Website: walmart
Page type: address-validator
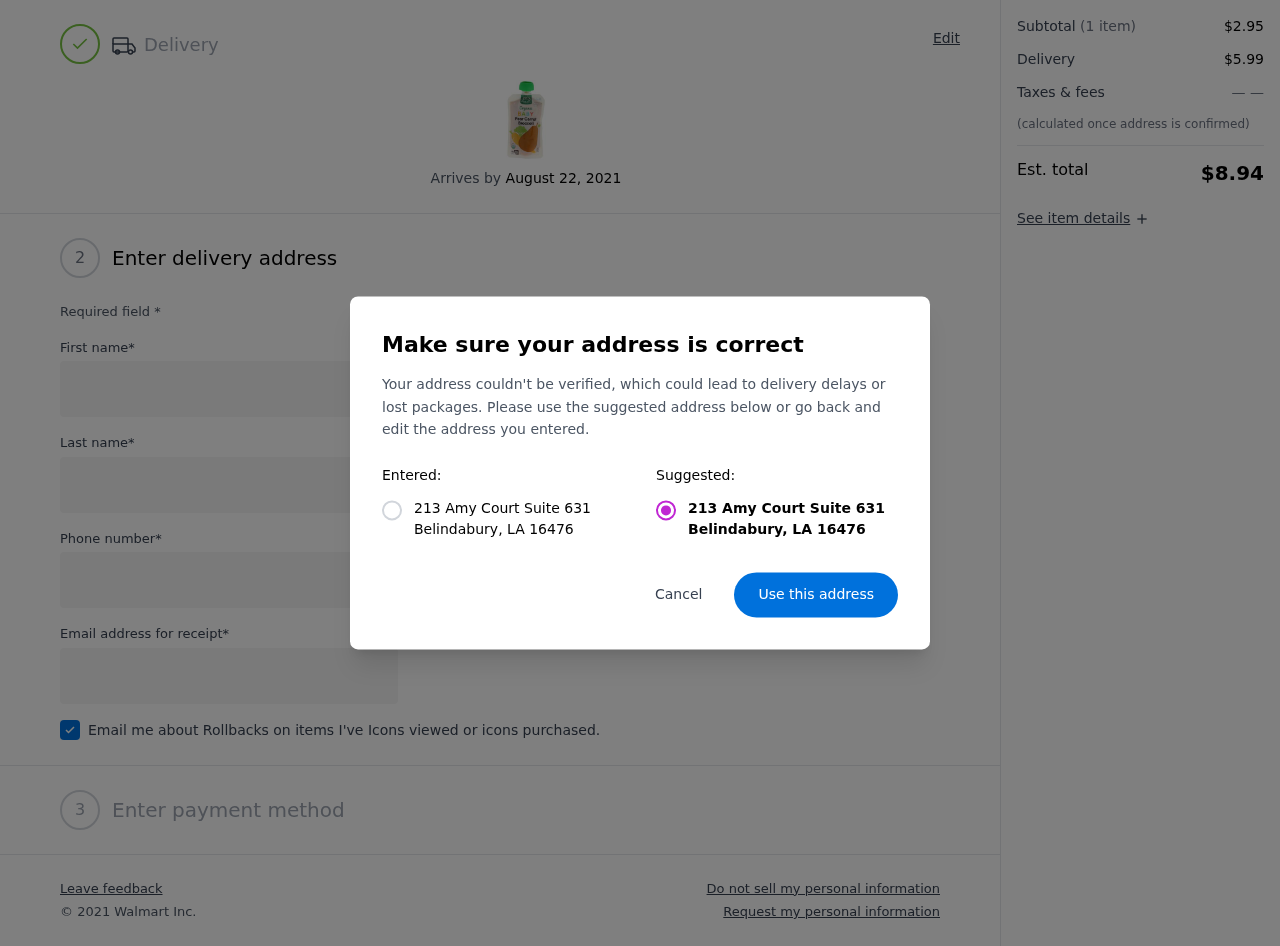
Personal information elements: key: PII_CITY
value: Belindabury
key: PII_POSTCODE
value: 16476
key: PII_STATE_ABBR
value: LA
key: PII_STREET
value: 213 Amy Court Suite 631
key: PII_FIRSTNAME
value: Christopher
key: PII_LASTNAME
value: Porter
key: PII_PHONE
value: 7053799341
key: PII_EMAIL
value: cporter@yahoo.com
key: PII_STATE_ABBR3
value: LA
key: PII_POSTCODE_FULL
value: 16476
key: PII_POSTCODE_NUMERIC
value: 16476
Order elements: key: ORDER_DELIVERY_DATE
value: August 22, 2021
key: ORDER_SUBTOTAL
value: $2.95
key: ORDER_SHIPPING_COST
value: $5.99
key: ORDER_TOTAL
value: $8.94